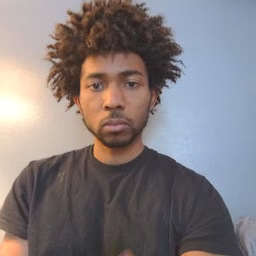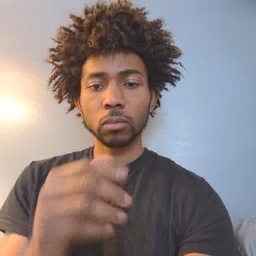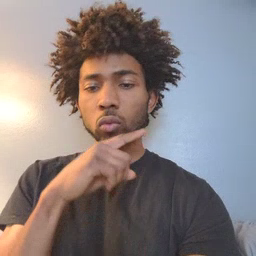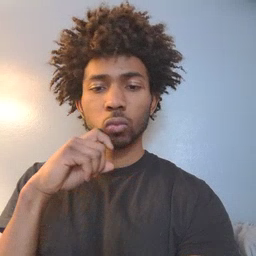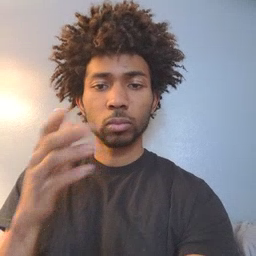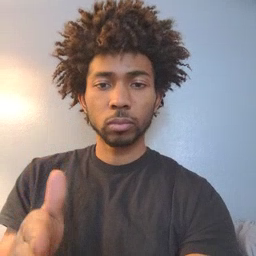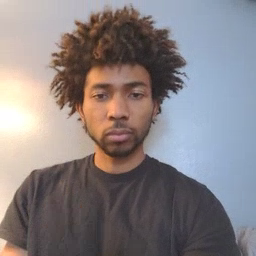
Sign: dryer